Interaction volume radius: 5 \u00c5
Interaction volume height: 10 \u00c5
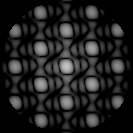
Disorder parameter: 0.008532